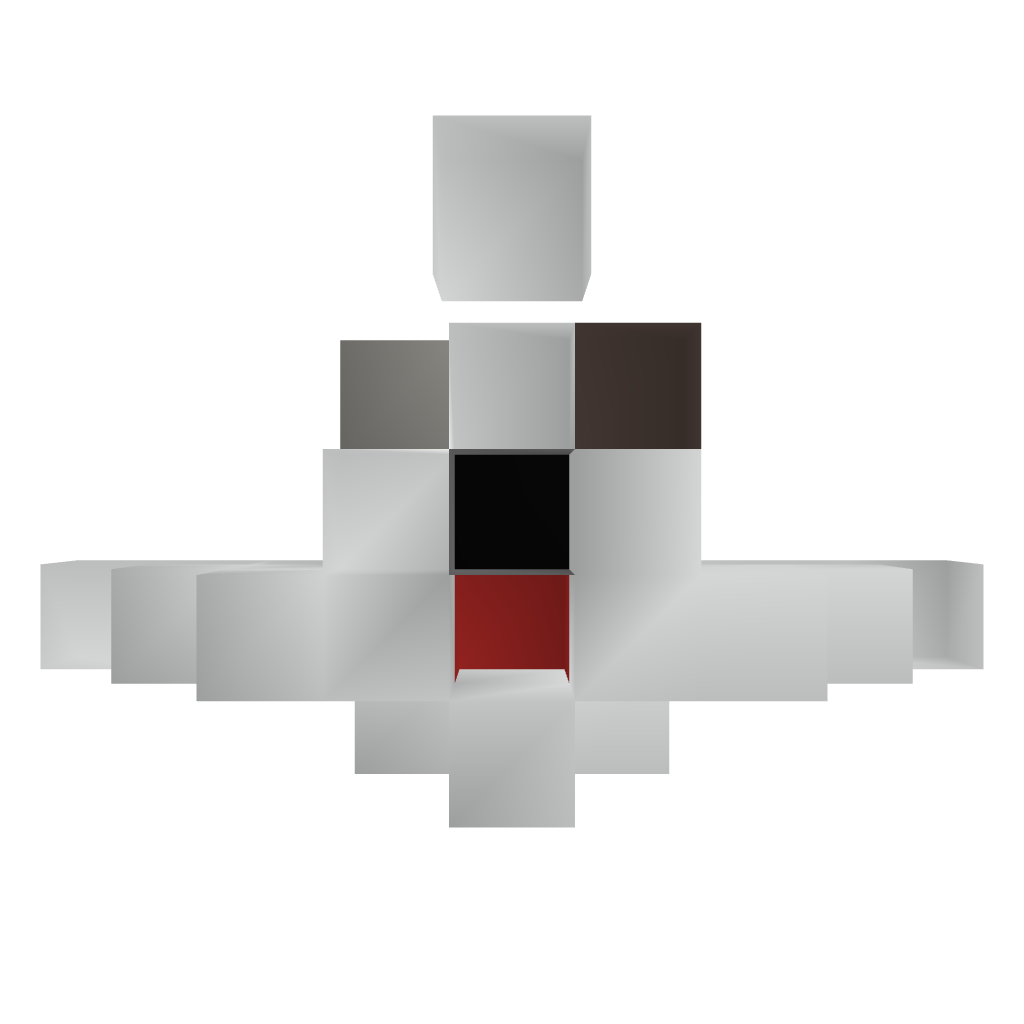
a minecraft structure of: Fighter Kn 121 NF